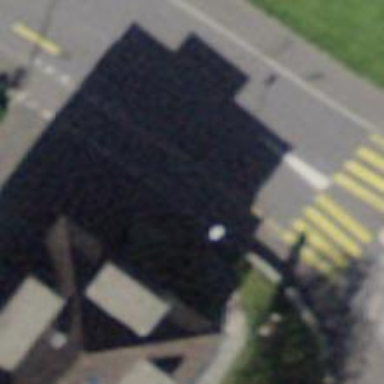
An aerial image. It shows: Zebra crossing on the road.